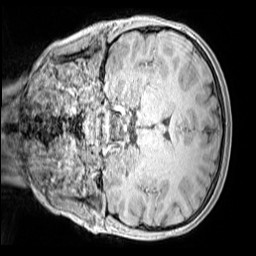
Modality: MP2RAGE
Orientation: coronal
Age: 11
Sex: male
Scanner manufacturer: siemens
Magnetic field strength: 3 T
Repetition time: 4 s
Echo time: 0.00299 s